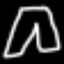
Label: pants